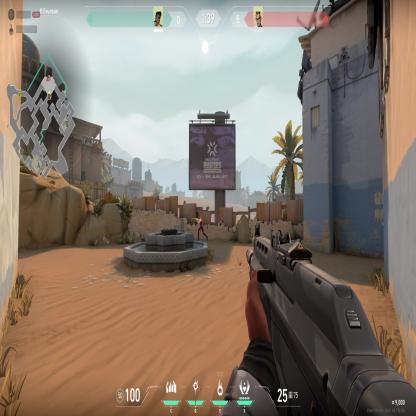
Label: enemy